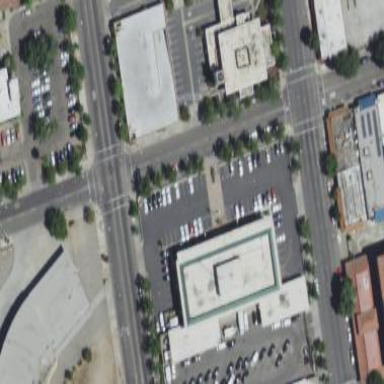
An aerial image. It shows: Police building.